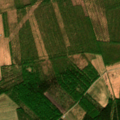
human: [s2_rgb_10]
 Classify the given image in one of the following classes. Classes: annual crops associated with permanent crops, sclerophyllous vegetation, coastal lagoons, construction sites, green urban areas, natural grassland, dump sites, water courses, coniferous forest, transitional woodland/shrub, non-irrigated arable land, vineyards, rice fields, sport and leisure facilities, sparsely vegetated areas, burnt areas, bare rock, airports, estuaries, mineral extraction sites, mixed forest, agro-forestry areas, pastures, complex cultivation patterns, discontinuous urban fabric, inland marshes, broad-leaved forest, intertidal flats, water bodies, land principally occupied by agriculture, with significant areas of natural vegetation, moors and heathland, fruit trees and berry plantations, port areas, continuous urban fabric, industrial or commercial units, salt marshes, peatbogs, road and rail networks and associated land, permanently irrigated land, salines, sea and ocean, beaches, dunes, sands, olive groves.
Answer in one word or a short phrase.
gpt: non-irrigated arable land, broad-leaved forest, mixed forest, transitional woodland/shrub